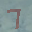
Label: 7